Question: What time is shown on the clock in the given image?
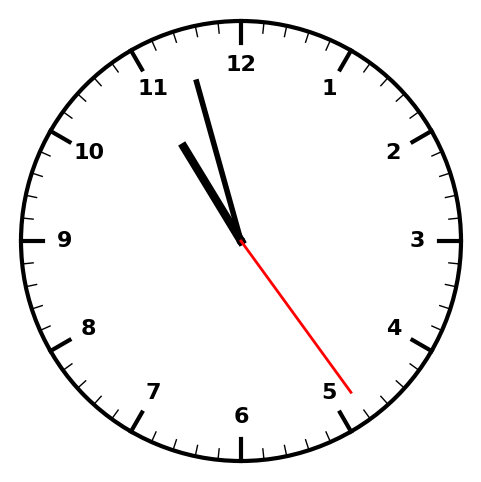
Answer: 10:57:24